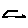
Label: hexagon